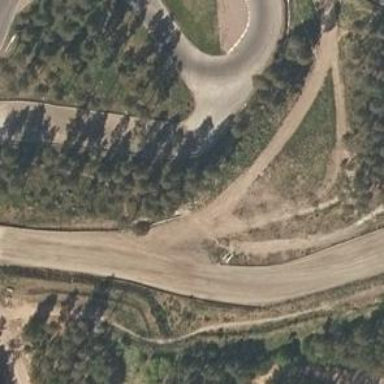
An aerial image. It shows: Raceway for motor sports.